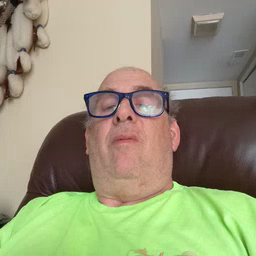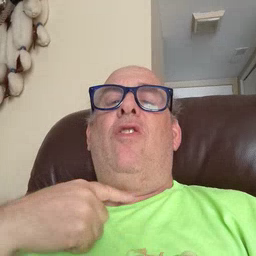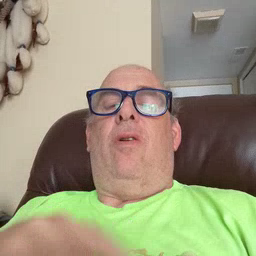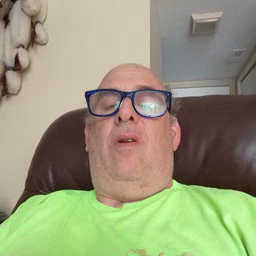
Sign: thirsty